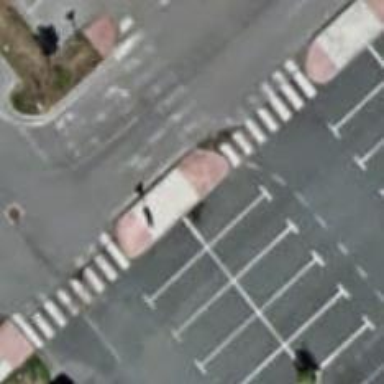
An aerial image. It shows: Sidewalk.